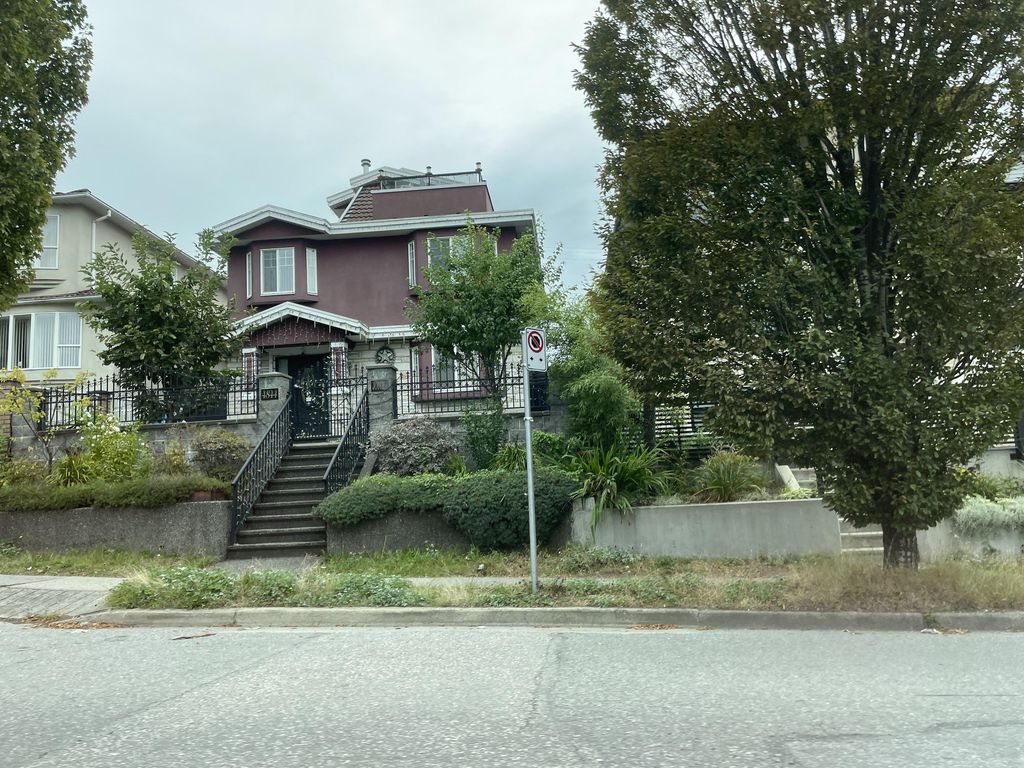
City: vancouver